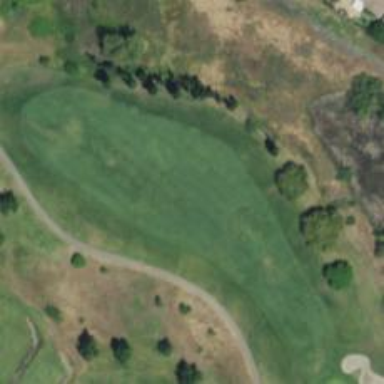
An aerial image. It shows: Golf hole.